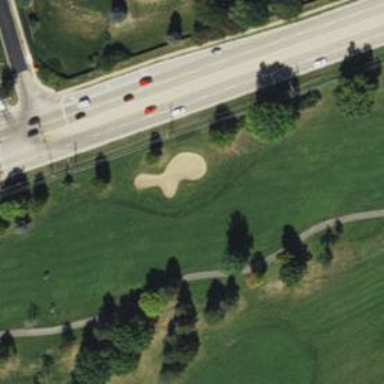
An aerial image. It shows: Golf hole.